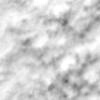
Label: no_change